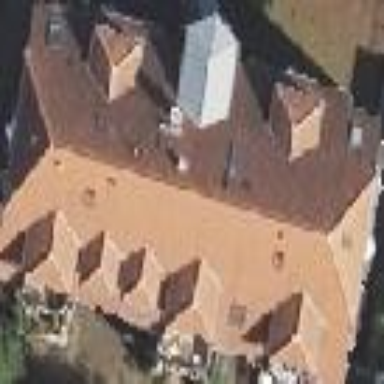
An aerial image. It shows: Half-hipped roof on apartment building.